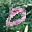
Label: 0